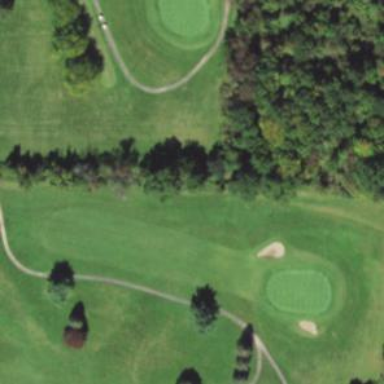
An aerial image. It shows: View of golf hole.